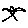
Label: bird